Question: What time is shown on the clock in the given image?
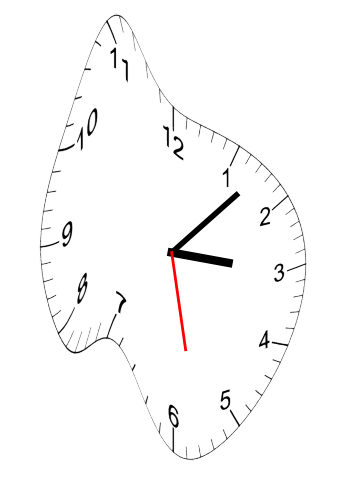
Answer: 03:07:28